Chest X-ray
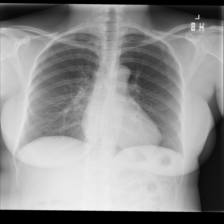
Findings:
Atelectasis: negative
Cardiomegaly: negative
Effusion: negative
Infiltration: negative
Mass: negative
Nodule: negative
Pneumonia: negative
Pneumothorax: negative
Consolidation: negative
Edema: negative
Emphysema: negative
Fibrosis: negative
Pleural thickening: negative
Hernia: negative